Question: I want to make a program which takes screenshot whenever it runs. For that, I thought of using virtual keys but i am not able to press two keys simultaneously. I am trying to do this in Microsoft windows 8.1 and trying to press  + simultaneously.
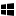
Answer: You can send multiple keys to the OS with <URL>. The first time you call it you will send the windows key and tell it to stay down. Then you will do the same with the printscreen button. After you do that you need to call the function again to lift each key in reverse order. You should be able to use:
'''
keybd_event(VK_LWIN, 0, KEYEVENTF_EXTENDEDKEY, 0);
keybd_event(VK_SNAPSHOT, 0, KEYEVENTF_EXTENDEDKEY, 0);
keybd_event(VK_SNAPSHOT, 0, KEYEVENTF_KEYUP, 0);
keybd_event(VK_LWIN, 0, KEYEVENTF_KEYUP, 0);
'''